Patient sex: M
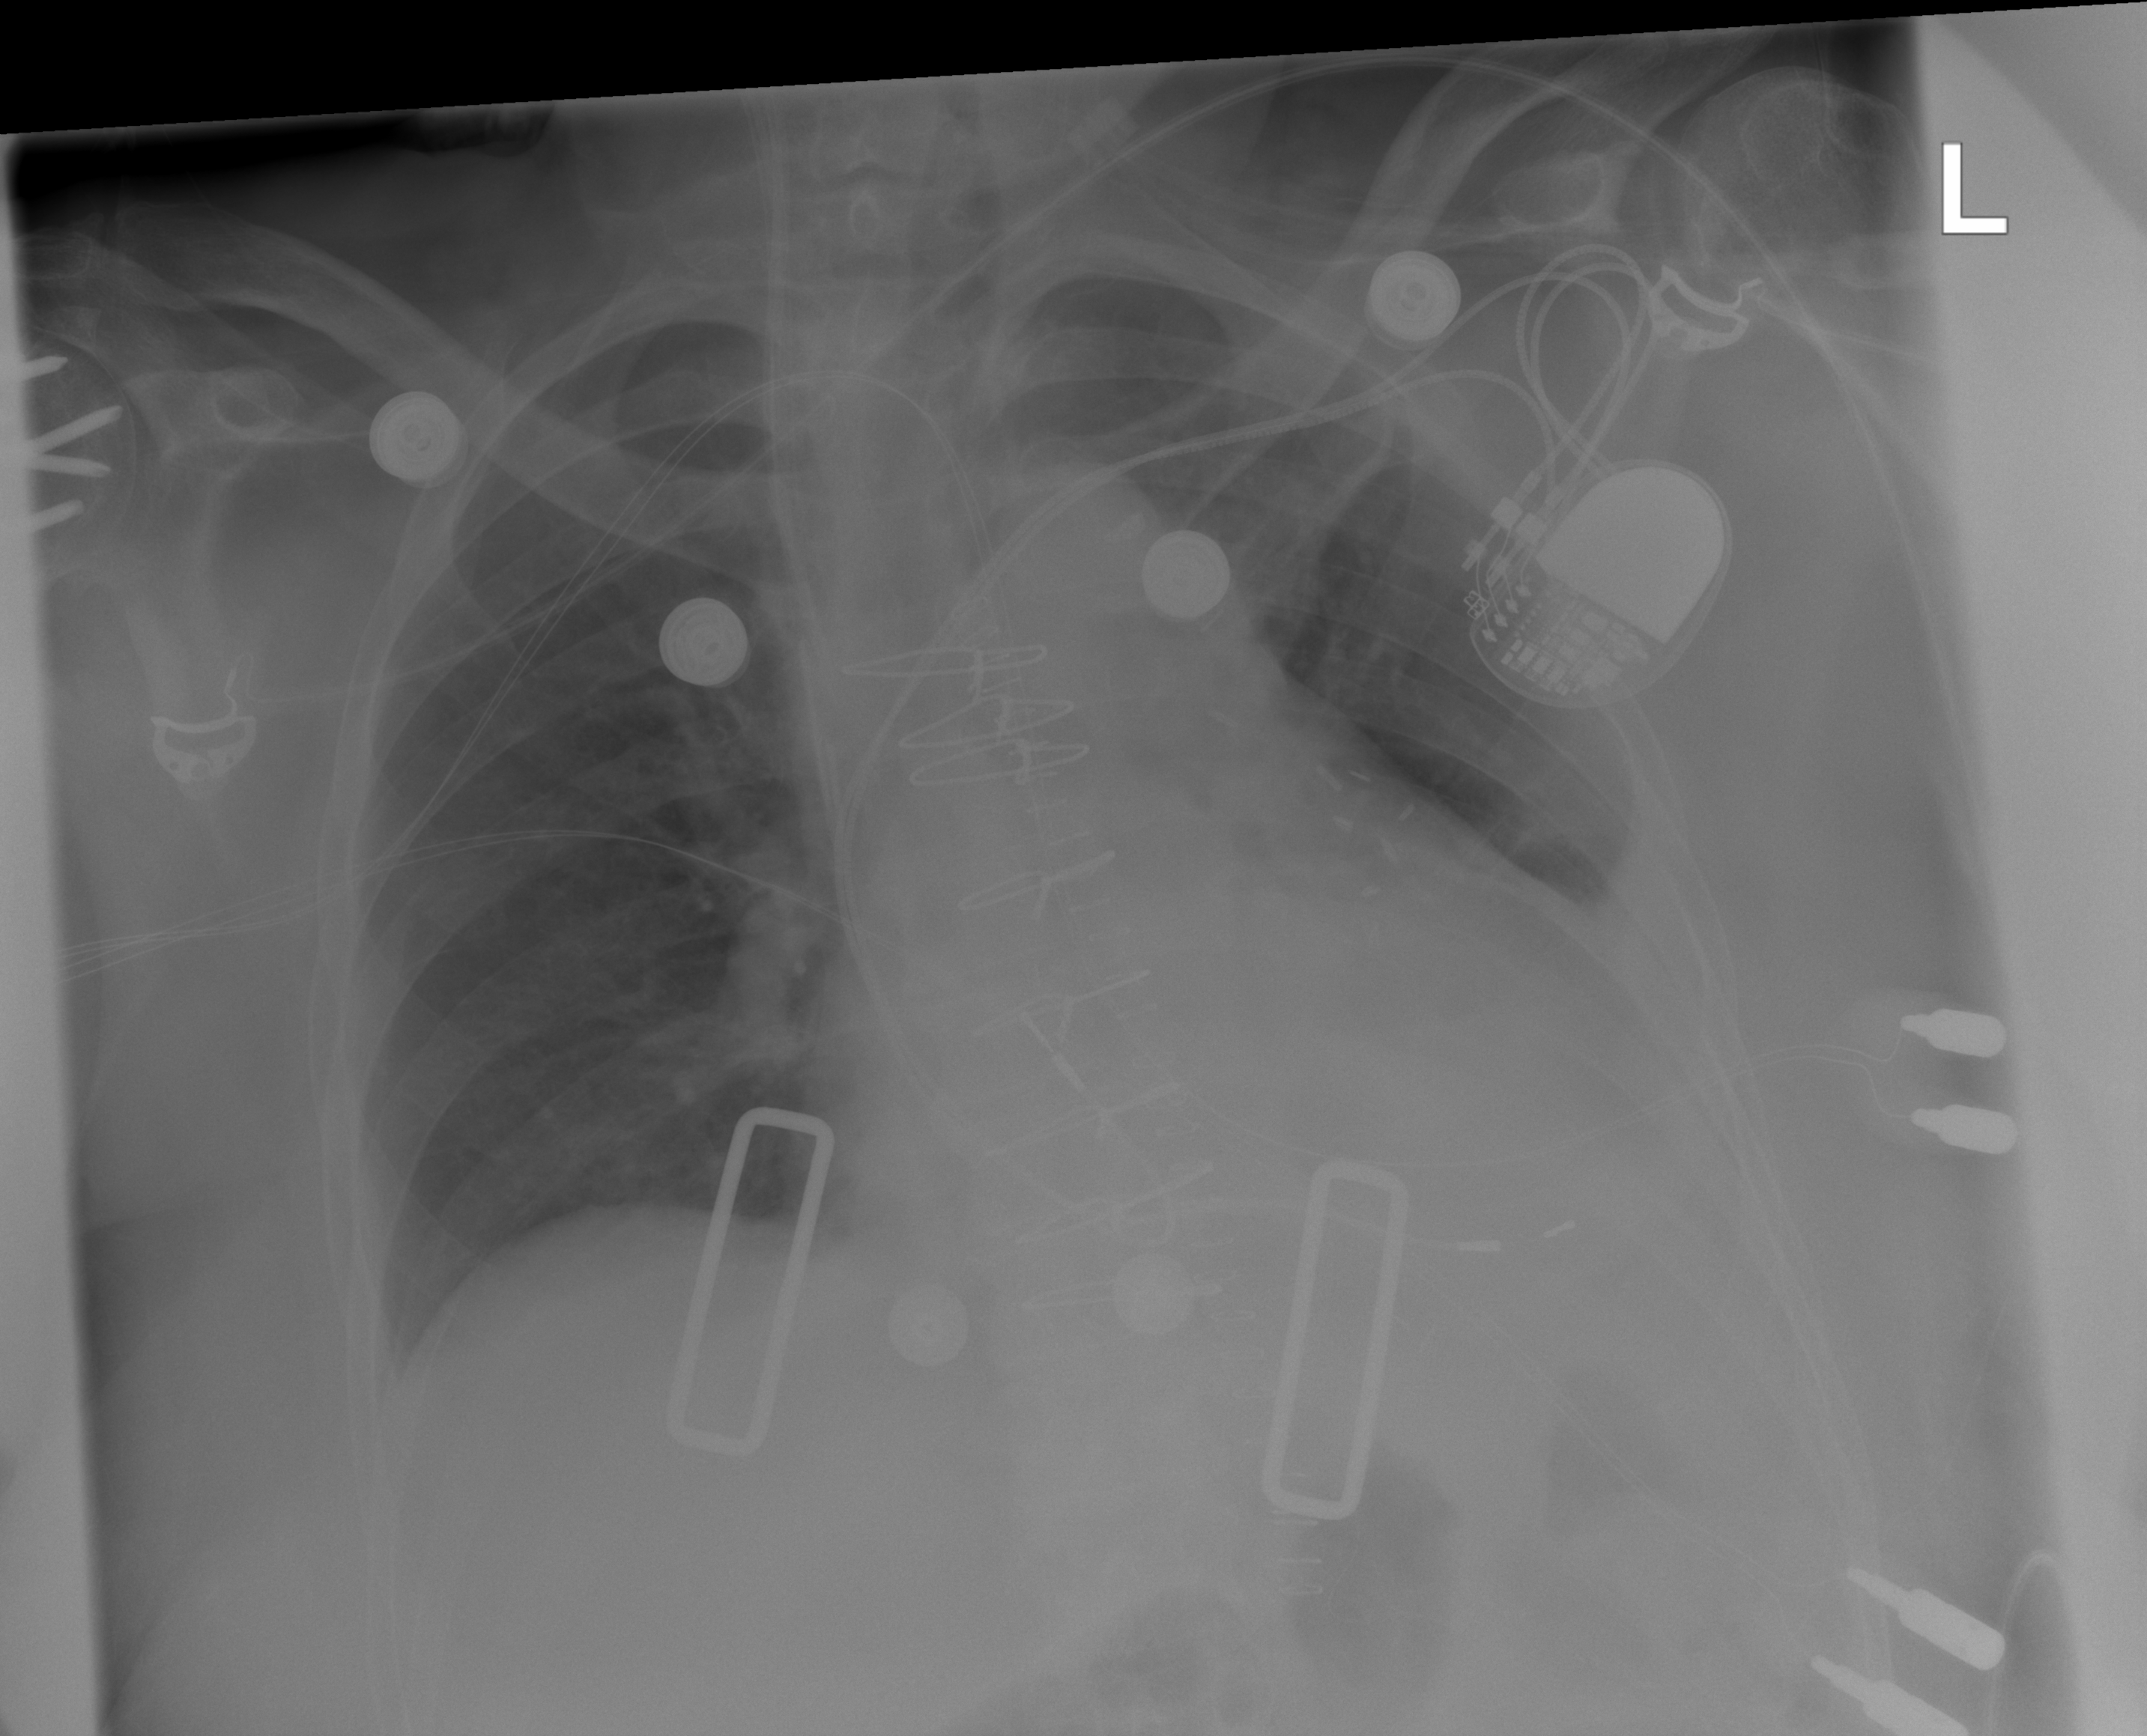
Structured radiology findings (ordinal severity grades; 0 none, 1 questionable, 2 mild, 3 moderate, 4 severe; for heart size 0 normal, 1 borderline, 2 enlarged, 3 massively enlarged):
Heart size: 2
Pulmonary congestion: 2
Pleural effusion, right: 0
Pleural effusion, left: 1
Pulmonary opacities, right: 0
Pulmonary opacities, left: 0
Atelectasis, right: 0
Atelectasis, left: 2